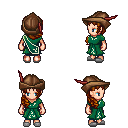
a pixel art fantasy rpg character, female body template, human, light skin, sash dress, magenta pants, brunette right-swept hairstyle, leather cap, white slippers, four views (front, back, left, right), 2x2 character sprite sheet, small pixel art, hard edges, no anti-aliasing